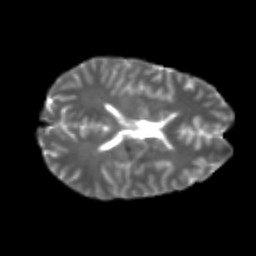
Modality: T2w
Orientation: axial
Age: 22
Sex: male
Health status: healthy
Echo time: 0.074 s